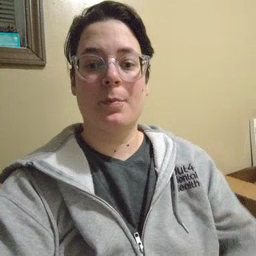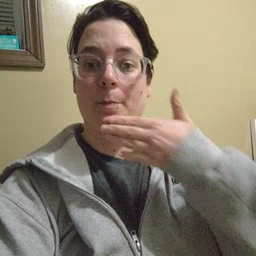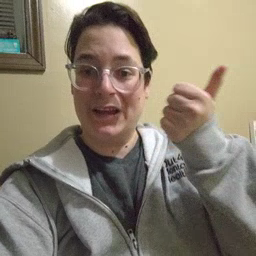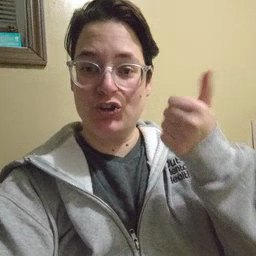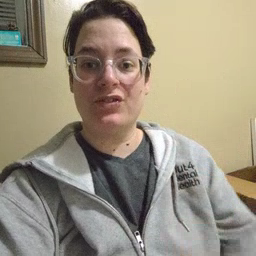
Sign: better